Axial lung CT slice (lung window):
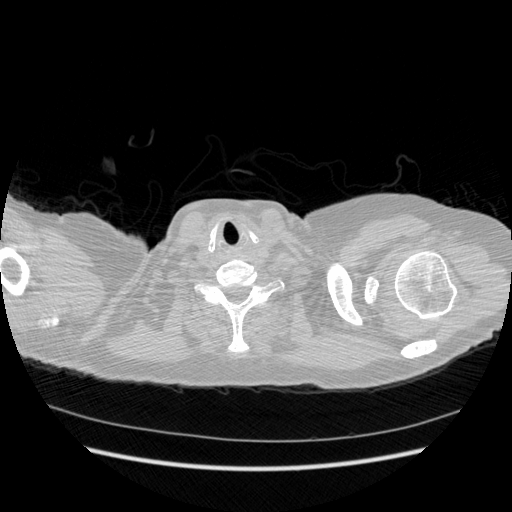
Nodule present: no